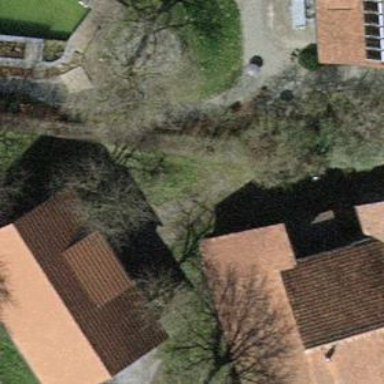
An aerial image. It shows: Shed building.